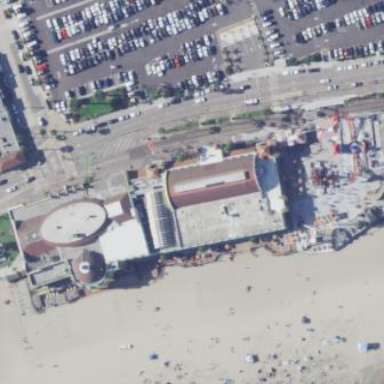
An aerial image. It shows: Building that houses amusement arcade.